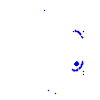
Particle: pion